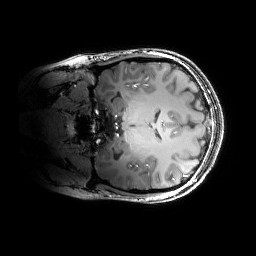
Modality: T1w
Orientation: coronal
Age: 23
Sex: female
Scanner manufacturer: siemens
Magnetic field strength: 6.98 T
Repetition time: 2.37 s
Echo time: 0.00231 s